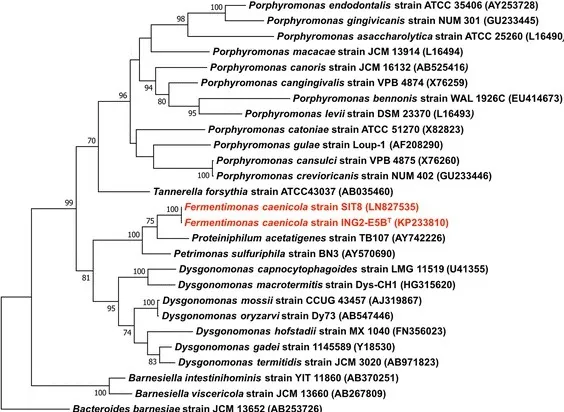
Phylogenetic tree showing the position of Fermentimonas caenicola strains SIT8 and ING2-E5BT (red) relative to other phylogenetically close members of the family Porphyromonadaceae. GenBank Accession numbers are indicated in parentheses. Sequences were aligned using MUSCLE, and phylogenetic inferences were obtained using the maximum-likelihood method within the MEGA software. Numbers at the nodes are percentages of bootstrap values obtained by repeating the analysis 1000 times to generate a majority consensus tree. Only values >= 70% were displayed. The scale bar indicates a 2% nucleotide sequence divergence.
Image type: chart (chart)